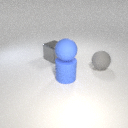
large blue rubber sphere above large blue rubber cylinder